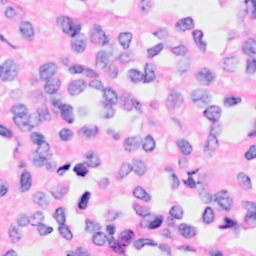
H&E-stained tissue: Breast